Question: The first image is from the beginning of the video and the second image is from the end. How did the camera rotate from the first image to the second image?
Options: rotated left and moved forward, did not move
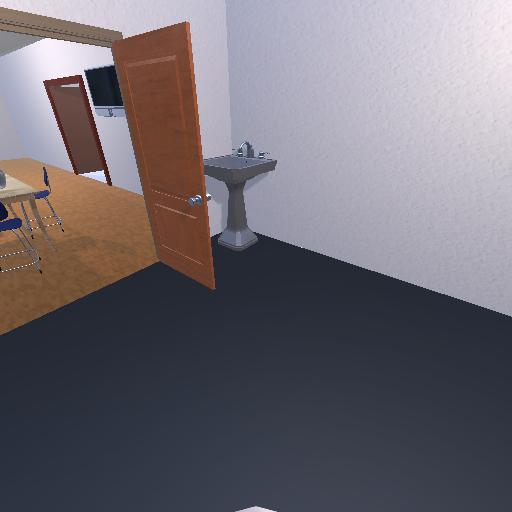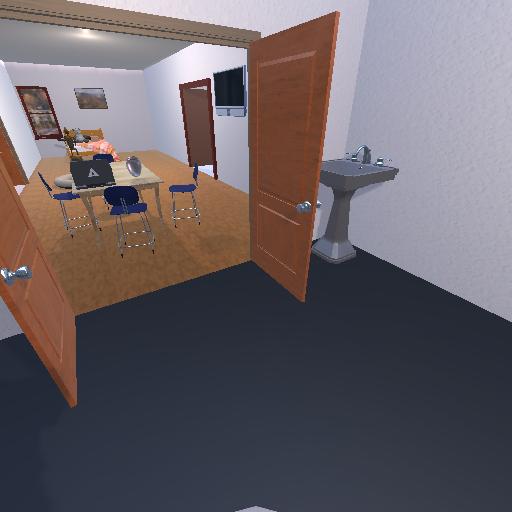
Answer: rotated left and moved forward